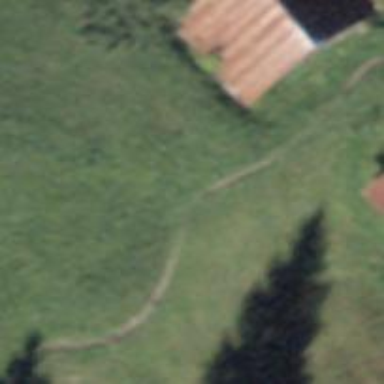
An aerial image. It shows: Path.